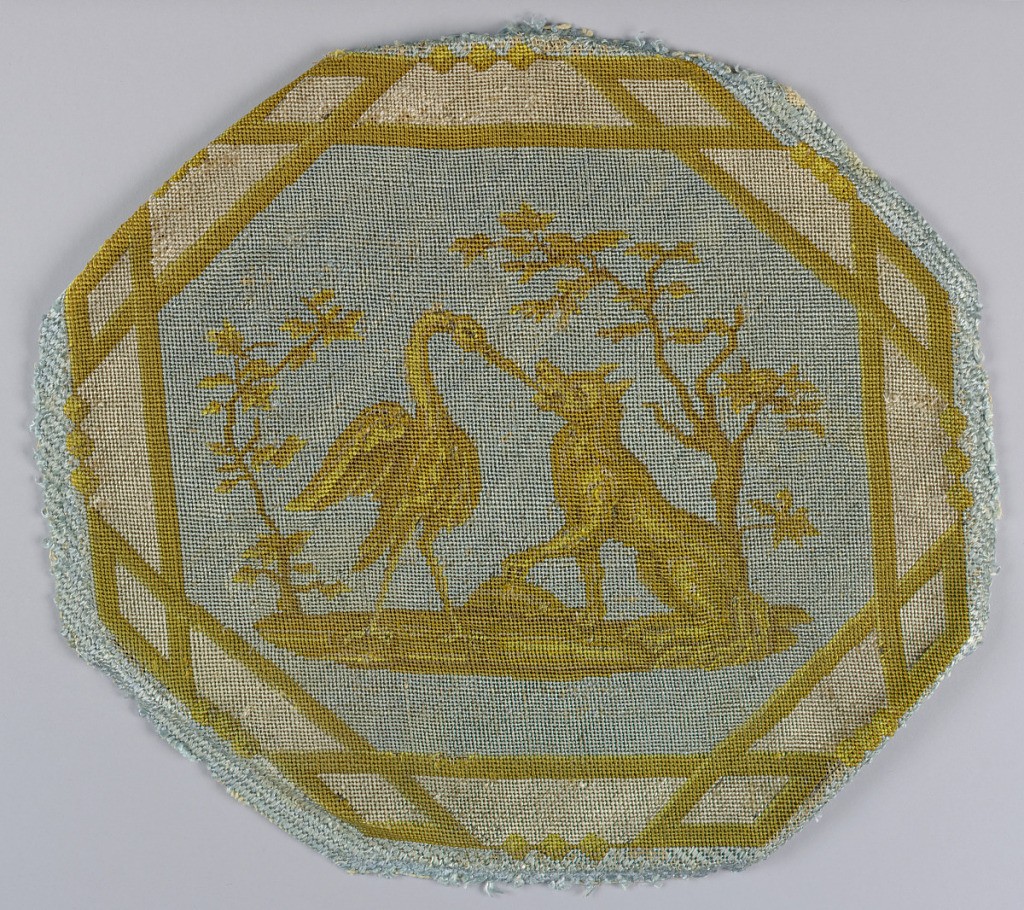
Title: Chair seat
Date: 1800–1810
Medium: linen, silk Technique: counted stitch embroidery
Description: Octagonal medallion of upholstery fabric illustrating a fable by Aesop known as "The Fox and the Crow." The pattern is in white and shades of yellow on a light blue ground.